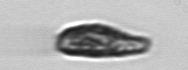
Label: Pseudochattonella_farcimen